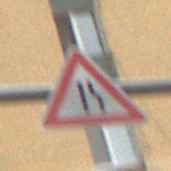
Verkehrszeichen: EinseitigVerengteFahrbahnRechts
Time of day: MorningAfternoon
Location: Outdoor (Urban)
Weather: Overcast
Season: NotSpecified
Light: Natural